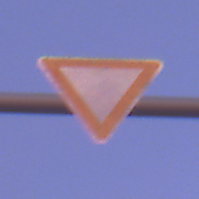
Verkehrszeichen: VorfahrtGewaehren
Umgebung: Outdoor, Nature
Tageszeit: Dawn
Wetter: PartlyCloudy
Licht: Natural
Jahreszeit: NotSpecified
Kontrast: MediumContrast